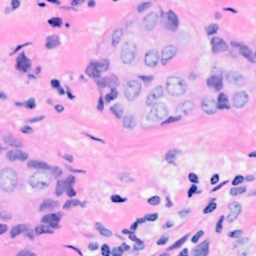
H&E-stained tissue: Breast